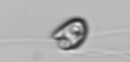
Label: flagellate_morphotype1